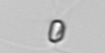
Label: Chaetoceros